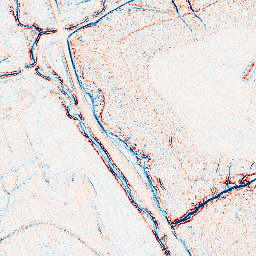
Category: edge_preserving
Decomposition family: anisotropic_diffusion
Decomposition parameters: iterations: 5
kappa: 50
gamma: 0.1
Upsampling method: bicubic
Upsampling parameters: scale: 4
Upsampling scale: 4